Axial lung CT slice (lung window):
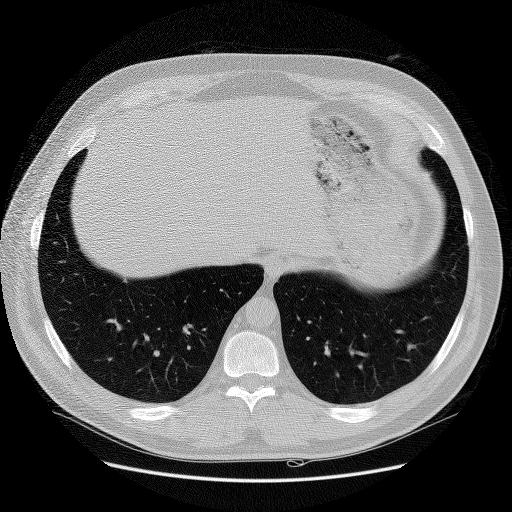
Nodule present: no